Question: I have a datagrid which I have replaced the headers with Comboboxes. I got this part working by using the below code in wpf, but my problem is I don't want to have the combobox for the first column header.
I have tried this way :
'''
<DataGrid.ColumnHeaderStyle>
<Style TargetType="{x:Type DataGridColumnHeader}">
<EventSetter Event="Click" Handler="ColumnHeaderClick" />
<Style.Triggers>
<DataTrigger Value="True">
<DataTrigger.Binding>
<MultiBinding Converter="{StaticResource ColumnHeaderToComboBoxConverter}">
<Binding Path="ColumnHeader"/>
<Binding Path="DataContext.FirstColumnHeader" ElementName="control" />
</MultiBinding>
</DataTrigger.Binding>
<Setter Property="ContentTemplate">
<Setter.Value>
<DataTemplate>
<ComboBox ItemsSource="{Binding DataContext.ArticleAttributes, Source={x:Reference control}}">
<l:Interaction.Triggers>
<l:EventTrigger EventName="SelectionChanged">
<l:InvokeCommandAction Command="{Binding DataContext.ArticleAttributeCommand, Source={x:Reference control}}" CommandParameter="{Binding RelativeSource={RelativeSource FindAncestor, AncestorType={x:Type ComboBox}}, Path=SelectedItem}" />
</l:EventTrigger>
</l:Interaction.Triggers>
</ComboBox>
</DataTemplate>
</Setter.Value>
</Setter>
</DataTrigger>
</Style.Triggers>
</Style>
</DataGrid.ColumnHeaderStyle>
'''
In the part, I want to send in 2 values to the converter :
As the first value I am trying to send the current column header :
'''
<Binding Path="ColumnHeader"/>
'''
And as the second value every time I send in a specific value which is the first column header:
'''
<Binding Path="DataContext.FirstColumnHeader" ElementName="control" />
'''
I want to compare these two in the converter if they are they same then return false otherwise it should return true (It means add the combo box to column header).
But the does not send in any information to the converter which is named : ColumnHeaderToComboBoxConverter.
Any help will be appreciated.
I have attached an Image also.
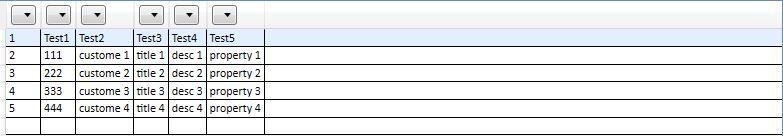
Answer: You can set the first column header style to null, so this style won't affect it :
'''
<DataGrid.ColumnHeaderStyle>
<Style TargetType="{x:Type DataGridColumnHeader}">
<Setter Property="ContentTemplate">
<Setter.Value>
<DataTemplate>
<ComboBox ItemsSource="{Binding DataContext.ArticleAttributes, Source={x:Reference control}}"/>
</DataTemplate>
</Setter.Value>
</Setter>
</Style>
</DataGrid.ColumnHeaderStyle>
'''
'''
<DataGrid.Columns>
<DataGridTextColumn Binding="{Binding ID}" Header="ID" HeaderStyle="{x:Null}"/>
<DataGridTextColumn Binding="{Binding Name}" Header="Name" />
<DataGridTextColumn Binding="{Binding Age}" Header="Age"/>
</DataGrid.Columns>
'''
In case your columns are being generated by the dataGrid, you can add an event handler to AutoGeneratingColumn event, then set to null the column which would be the first column in the first call, and then remove the handler:
Add Handler:
'''
dataGrid.AutoGeneratingColumn += DataGrid_AutoGeneratingColumn;
'''
Handler:
'''
private void DataGrid_AutoGeneratingColumn(object sender, DataGridAutoGeneratingColumnEventArgs e)
{
e.Column.HeaderStyle = null;
dataGrid.AutoGeneratingColumn -= DataGrid_AutoGeneratingColumn;
}
'''